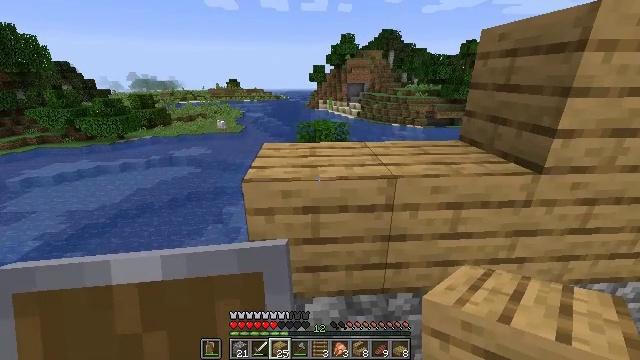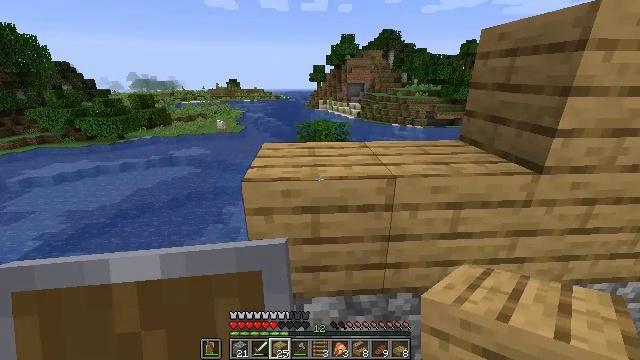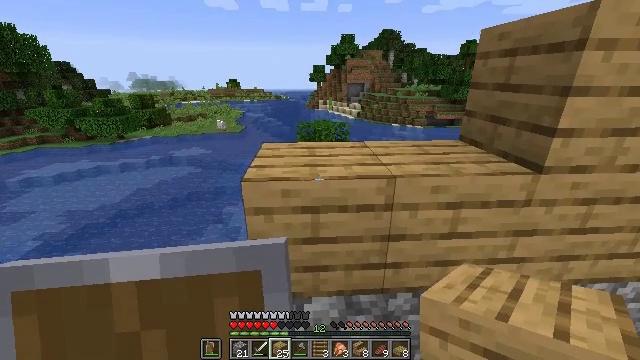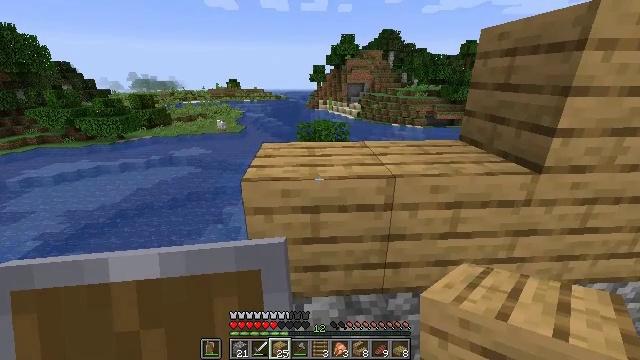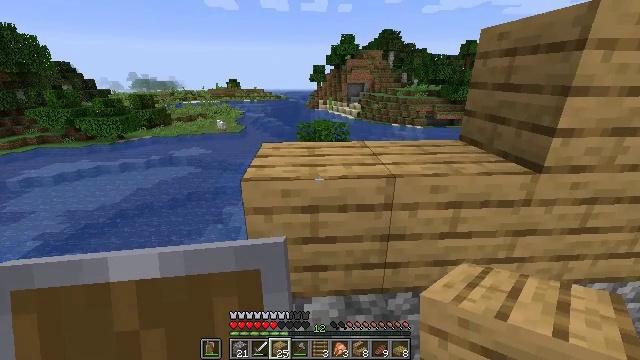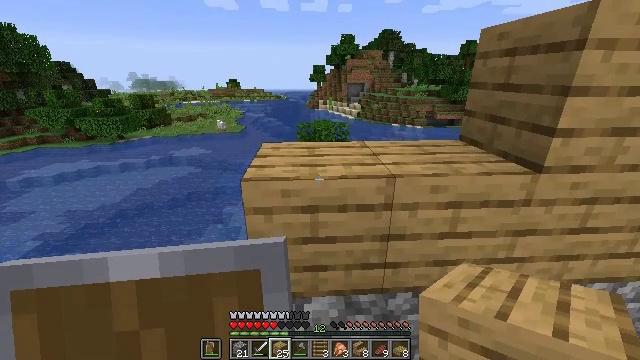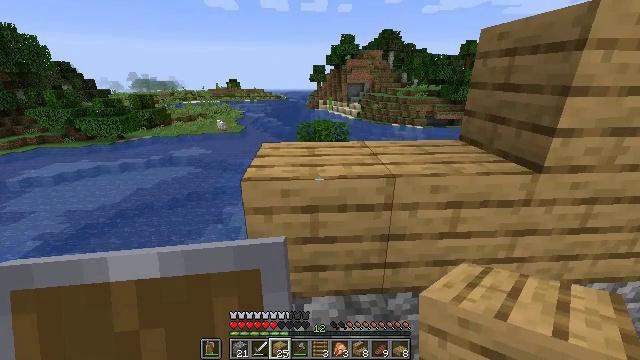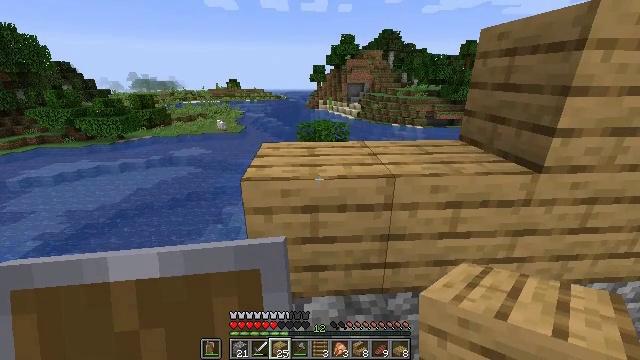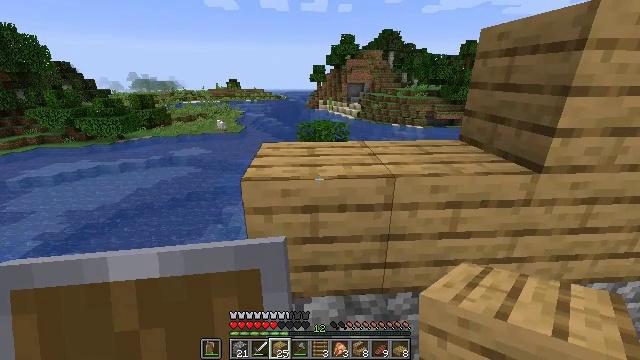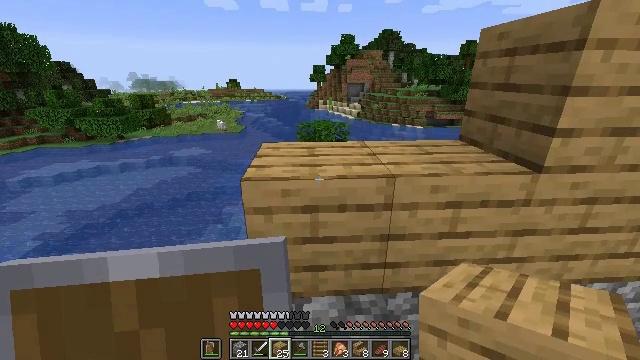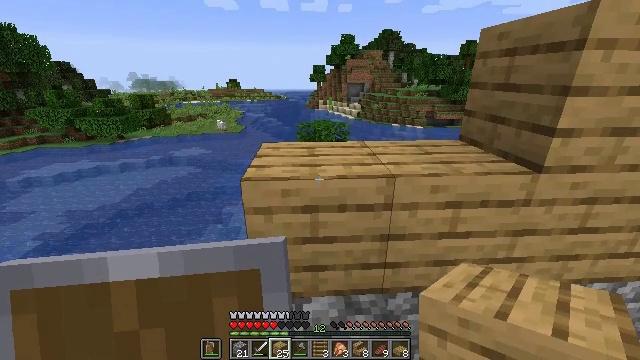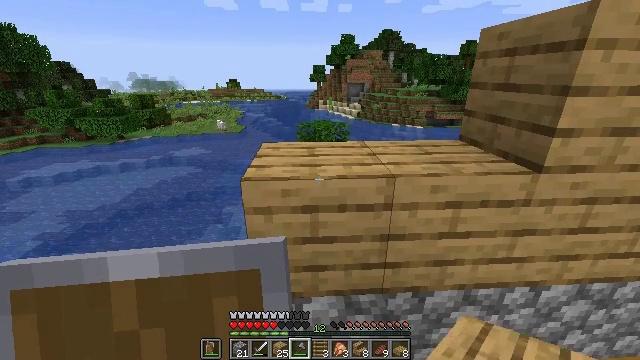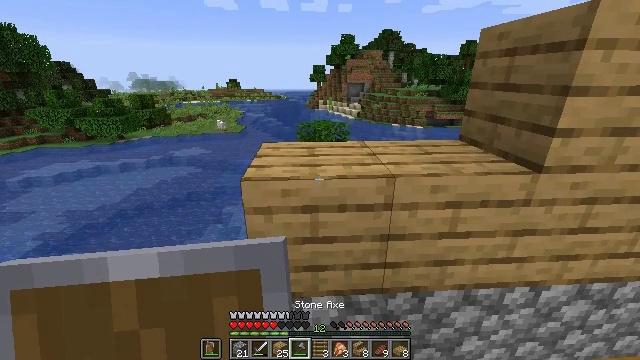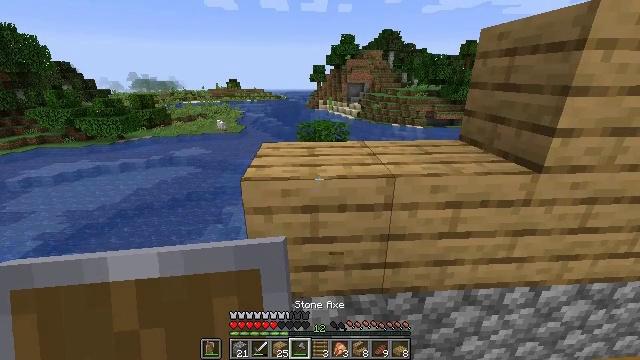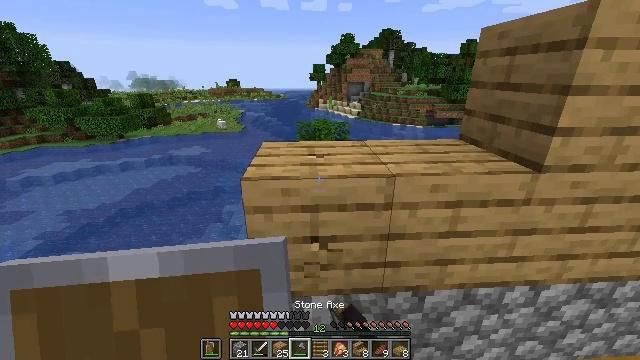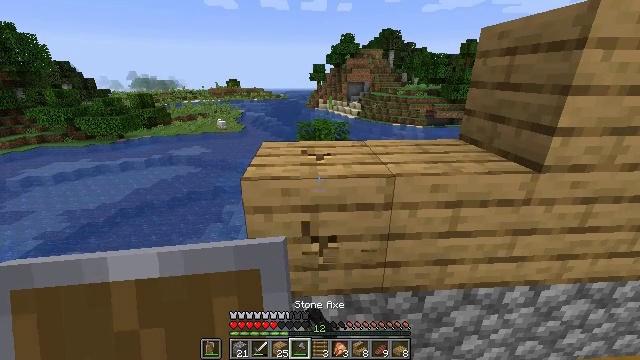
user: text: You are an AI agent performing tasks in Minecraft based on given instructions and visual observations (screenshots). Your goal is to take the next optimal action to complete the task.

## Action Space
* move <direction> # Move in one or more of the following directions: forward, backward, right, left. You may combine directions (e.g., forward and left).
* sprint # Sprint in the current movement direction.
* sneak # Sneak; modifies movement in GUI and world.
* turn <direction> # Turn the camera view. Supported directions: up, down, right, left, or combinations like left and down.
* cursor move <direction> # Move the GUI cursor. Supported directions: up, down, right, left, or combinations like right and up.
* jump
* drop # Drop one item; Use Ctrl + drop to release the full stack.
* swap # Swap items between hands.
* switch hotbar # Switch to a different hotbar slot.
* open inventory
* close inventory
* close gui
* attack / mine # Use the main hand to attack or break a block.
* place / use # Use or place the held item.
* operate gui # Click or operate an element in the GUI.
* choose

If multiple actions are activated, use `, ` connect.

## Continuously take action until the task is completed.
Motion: motion action
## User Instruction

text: Break the existing planks.
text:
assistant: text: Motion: no_op
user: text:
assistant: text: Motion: no_op
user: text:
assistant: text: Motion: no_op
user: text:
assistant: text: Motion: switch to hotbar 3
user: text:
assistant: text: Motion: switch to hotbar 3
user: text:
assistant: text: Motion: switch to hotbar 3
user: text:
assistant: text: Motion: switch to hotbar 3
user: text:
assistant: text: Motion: no_op
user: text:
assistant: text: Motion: no_op
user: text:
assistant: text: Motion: no_op
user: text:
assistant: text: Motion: switch to hotbar 4
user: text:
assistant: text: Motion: switch to hotbar 4
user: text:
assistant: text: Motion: attack / mine, switch to hotbar 4
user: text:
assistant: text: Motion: attack / mine
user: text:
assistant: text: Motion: attack / mine
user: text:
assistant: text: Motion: attack / mine
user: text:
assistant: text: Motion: attack / mine
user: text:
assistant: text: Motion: attack / mine
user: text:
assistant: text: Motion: attack / mine
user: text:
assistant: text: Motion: attack / mine
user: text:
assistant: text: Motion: attack / mine
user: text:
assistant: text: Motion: attack / mine
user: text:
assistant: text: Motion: attack / mine
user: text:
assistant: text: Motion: attack / mine
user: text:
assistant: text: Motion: attack / mine
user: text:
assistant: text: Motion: attack / mine
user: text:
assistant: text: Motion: attack / mine
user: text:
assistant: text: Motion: attack / mine
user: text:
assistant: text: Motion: attack / mine
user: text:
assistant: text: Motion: attack / mine